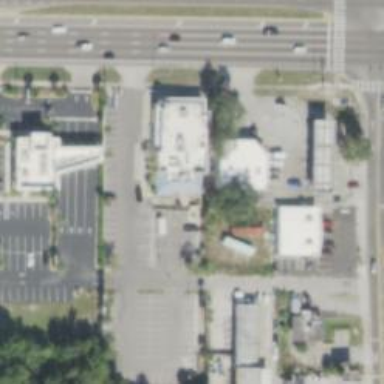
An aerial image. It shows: Convenience shop.